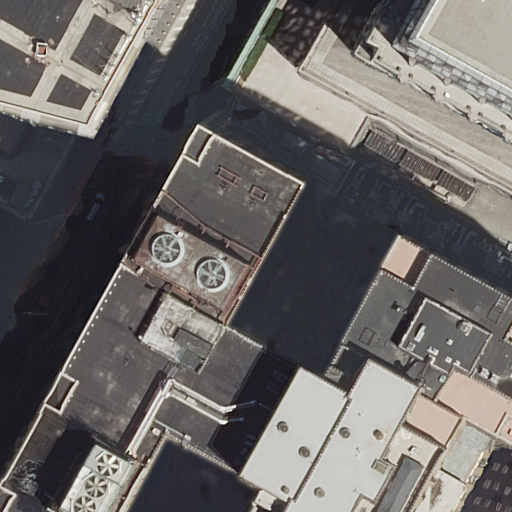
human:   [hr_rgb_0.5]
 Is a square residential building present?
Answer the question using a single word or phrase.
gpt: no

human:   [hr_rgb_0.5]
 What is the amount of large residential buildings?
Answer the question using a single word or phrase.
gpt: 0

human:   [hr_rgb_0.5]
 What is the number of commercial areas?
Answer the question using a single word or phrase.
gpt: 0

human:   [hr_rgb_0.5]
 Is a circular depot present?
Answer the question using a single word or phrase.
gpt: no

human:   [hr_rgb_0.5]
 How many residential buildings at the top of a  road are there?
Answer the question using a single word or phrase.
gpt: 0

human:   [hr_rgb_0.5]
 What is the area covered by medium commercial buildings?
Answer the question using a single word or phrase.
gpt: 0m2

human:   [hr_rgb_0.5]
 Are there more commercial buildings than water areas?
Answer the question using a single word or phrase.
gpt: yes

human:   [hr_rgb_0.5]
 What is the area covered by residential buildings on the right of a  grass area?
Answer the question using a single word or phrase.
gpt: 0m2

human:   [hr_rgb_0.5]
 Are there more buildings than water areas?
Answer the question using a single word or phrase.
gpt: yes

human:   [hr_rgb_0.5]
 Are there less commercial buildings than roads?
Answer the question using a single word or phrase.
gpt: yes

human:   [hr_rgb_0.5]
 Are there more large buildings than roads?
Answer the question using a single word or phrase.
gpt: no

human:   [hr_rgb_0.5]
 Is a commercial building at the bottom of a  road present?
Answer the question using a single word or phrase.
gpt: yes

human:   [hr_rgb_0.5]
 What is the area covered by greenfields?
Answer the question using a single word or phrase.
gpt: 0m2

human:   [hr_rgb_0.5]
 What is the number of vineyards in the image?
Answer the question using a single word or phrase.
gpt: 0

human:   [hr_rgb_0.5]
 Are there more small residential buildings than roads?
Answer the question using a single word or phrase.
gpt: no

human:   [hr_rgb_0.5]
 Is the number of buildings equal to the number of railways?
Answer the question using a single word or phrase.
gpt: no

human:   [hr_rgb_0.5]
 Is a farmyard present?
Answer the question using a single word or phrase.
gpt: no

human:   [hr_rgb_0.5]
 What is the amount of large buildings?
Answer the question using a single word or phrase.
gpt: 2

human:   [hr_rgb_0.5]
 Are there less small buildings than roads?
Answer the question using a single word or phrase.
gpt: yes

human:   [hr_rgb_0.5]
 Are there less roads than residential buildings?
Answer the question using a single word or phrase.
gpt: no

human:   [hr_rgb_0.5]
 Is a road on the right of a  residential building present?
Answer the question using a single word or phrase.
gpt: no

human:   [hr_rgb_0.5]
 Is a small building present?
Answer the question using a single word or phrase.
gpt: yes

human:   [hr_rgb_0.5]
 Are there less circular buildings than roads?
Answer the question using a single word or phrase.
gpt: yes

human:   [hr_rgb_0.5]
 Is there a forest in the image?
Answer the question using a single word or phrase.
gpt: no

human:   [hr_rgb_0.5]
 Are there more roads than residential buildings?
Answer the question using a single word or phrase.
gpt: yes

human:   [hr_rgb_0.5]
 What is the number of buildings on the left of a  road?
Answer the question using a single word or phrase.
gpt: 3

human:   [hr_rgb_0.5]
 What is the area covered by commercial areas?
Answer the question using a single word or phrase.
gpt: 0m2

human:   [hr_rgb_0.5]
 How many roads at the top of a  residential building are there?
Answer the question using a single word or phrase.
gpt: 0

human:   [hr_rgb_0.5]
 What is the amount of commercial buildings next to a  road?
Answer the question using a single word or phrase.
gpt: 2

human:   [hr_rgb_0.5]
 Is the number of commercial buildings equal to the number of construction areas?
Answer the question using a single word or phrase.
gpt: no

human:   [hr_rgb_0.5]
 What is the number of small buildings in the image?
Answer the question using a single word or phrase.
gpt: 2

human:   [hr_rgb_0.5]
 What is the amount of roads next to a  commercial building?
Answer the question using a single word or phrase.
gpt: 4

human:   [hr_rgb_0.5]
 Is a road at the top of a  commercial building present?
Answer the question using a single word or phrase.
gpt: yes

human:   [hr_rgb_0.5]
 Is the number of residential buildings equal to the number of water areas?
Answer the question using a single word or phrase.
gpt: yes

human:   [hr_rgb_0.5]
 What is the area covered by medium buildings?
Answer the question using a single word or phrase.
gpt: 0m2

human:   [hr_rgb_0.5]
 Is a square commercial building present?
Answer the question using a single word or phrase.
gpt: no